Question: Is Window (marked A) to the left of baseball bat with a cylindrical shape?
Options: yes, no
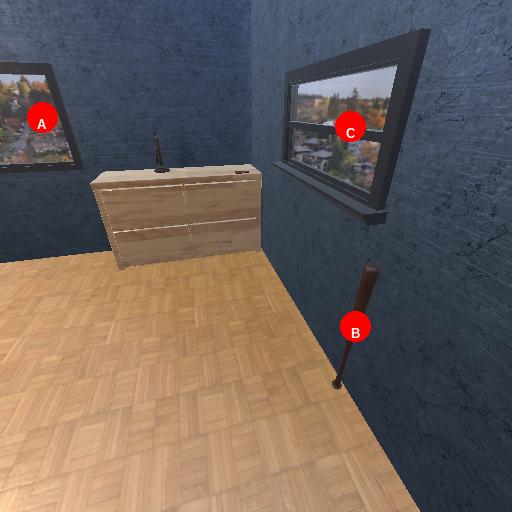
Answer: yes